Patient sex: F
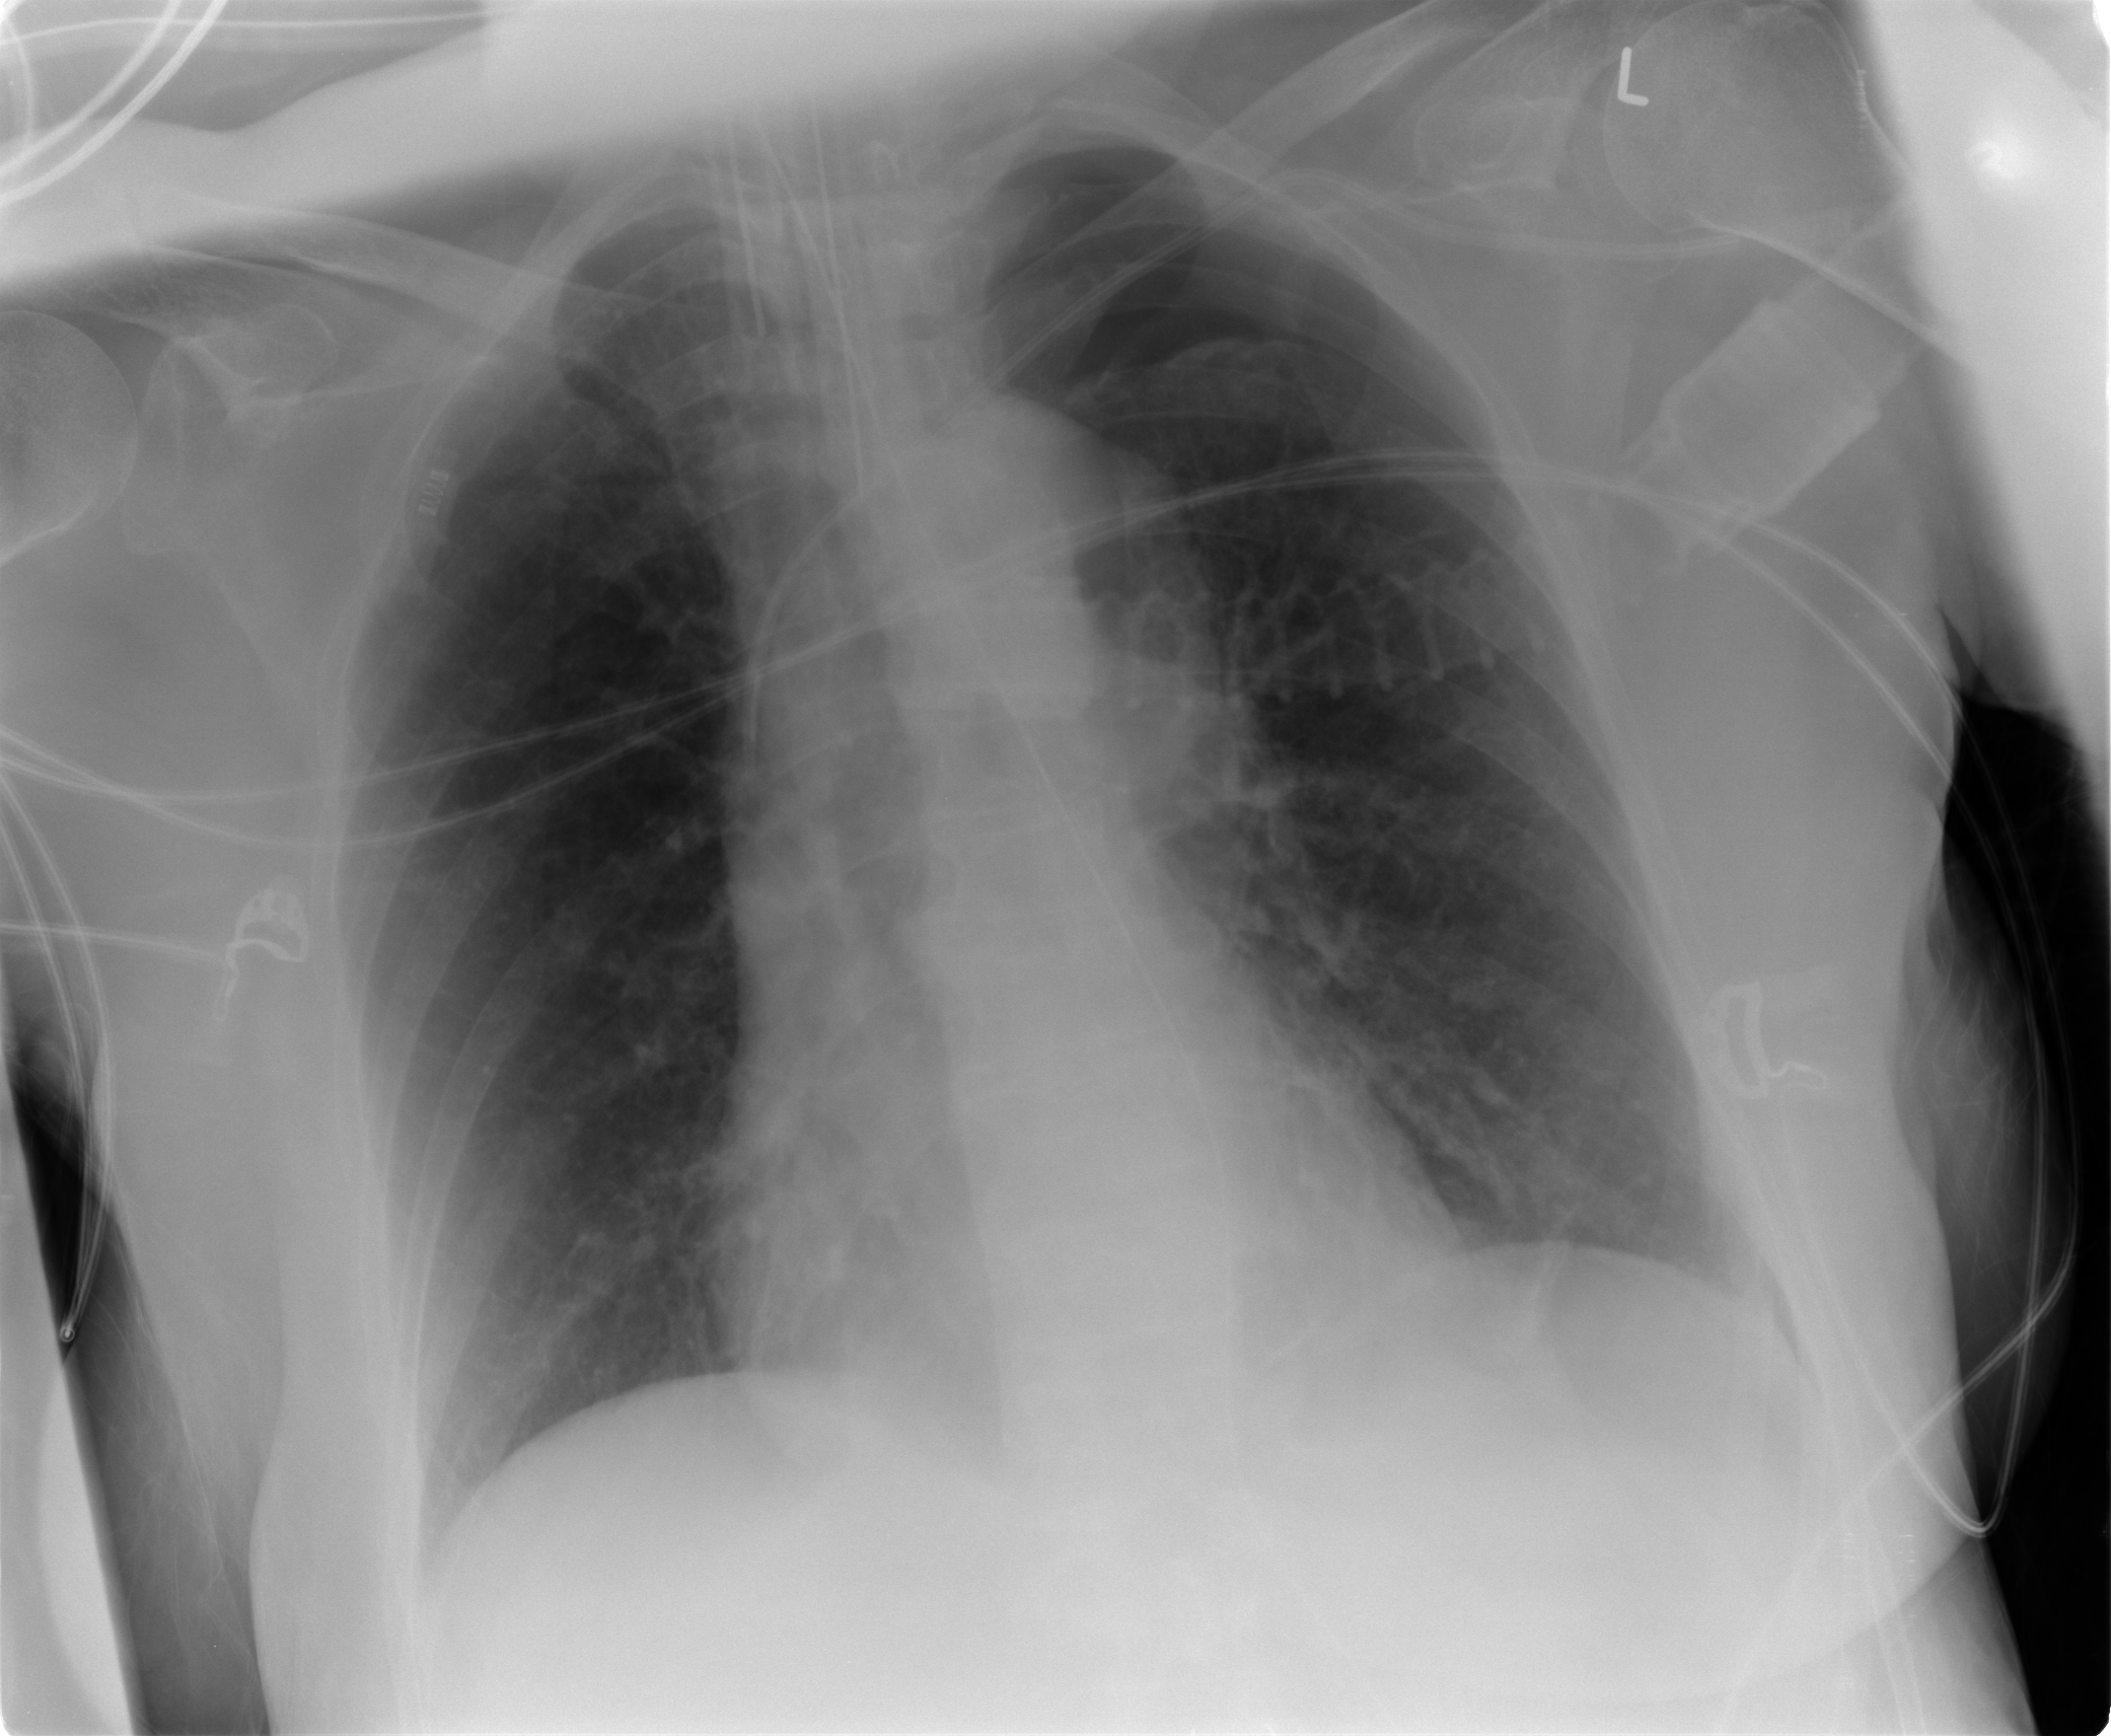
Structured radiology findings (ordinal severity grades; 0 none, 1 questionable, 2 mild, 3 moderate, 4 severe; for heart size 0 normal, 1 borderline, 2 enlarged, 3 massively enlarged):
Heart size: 0
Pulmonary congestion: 1
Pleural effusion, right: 0
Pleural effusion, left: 0
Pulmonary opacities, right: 0
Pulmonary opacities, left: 0
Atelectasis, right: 1
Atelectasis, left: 2